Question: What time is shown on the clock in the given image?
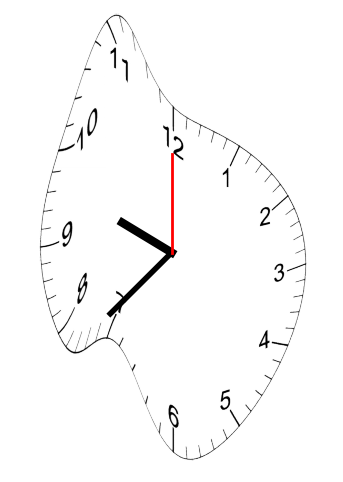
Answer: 09:37:00